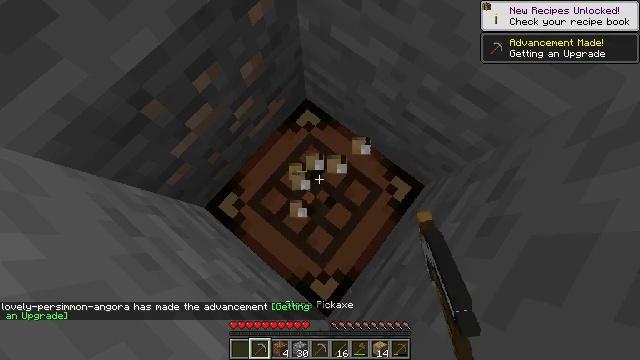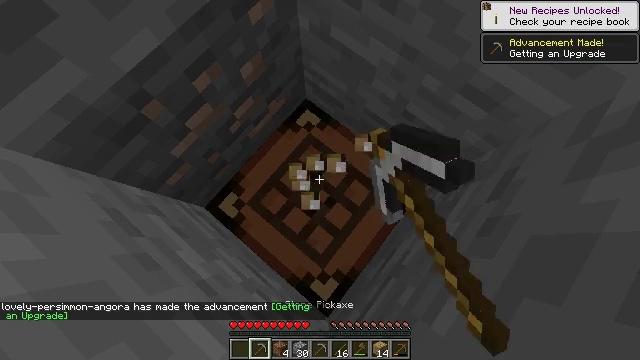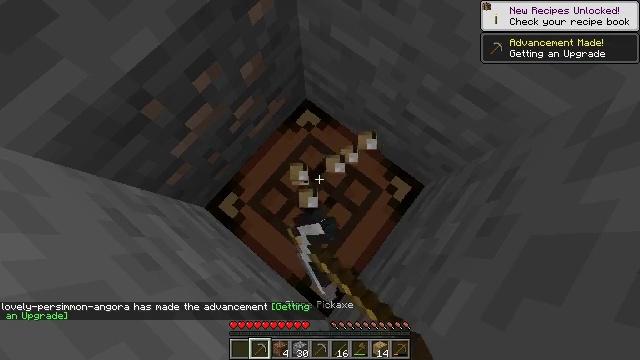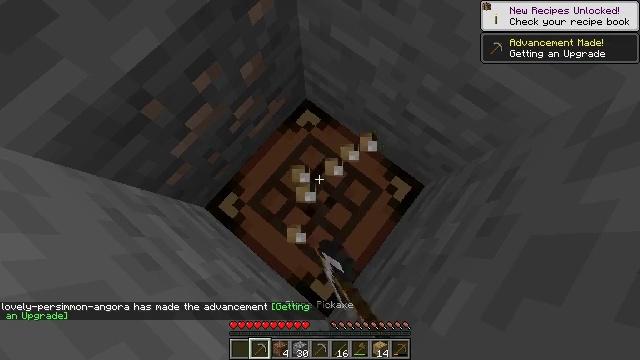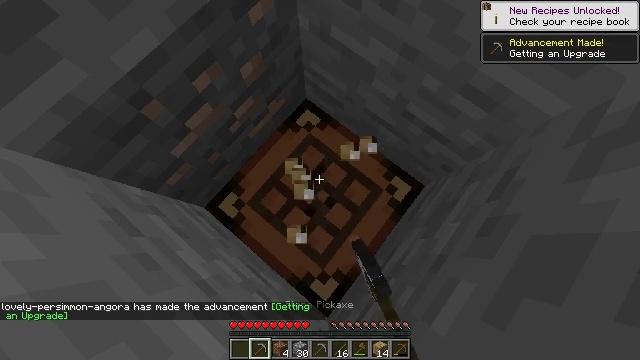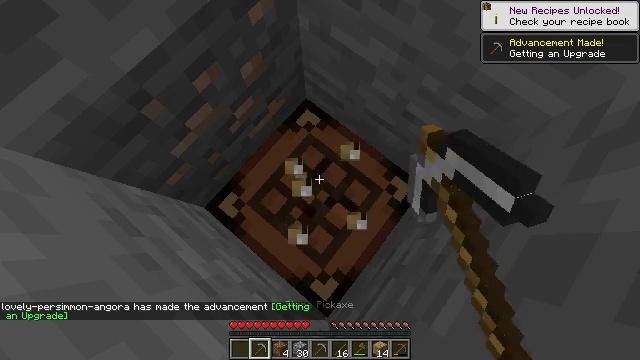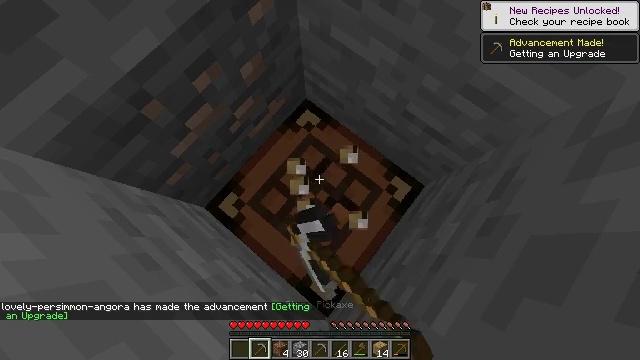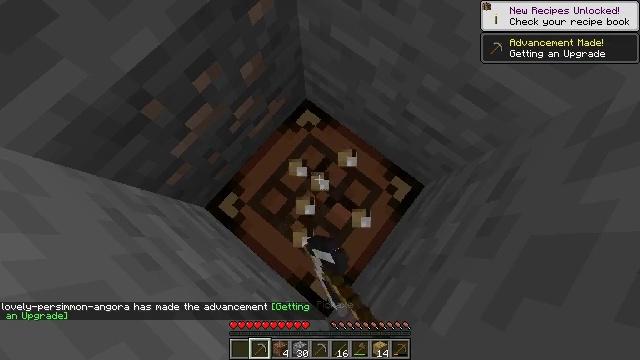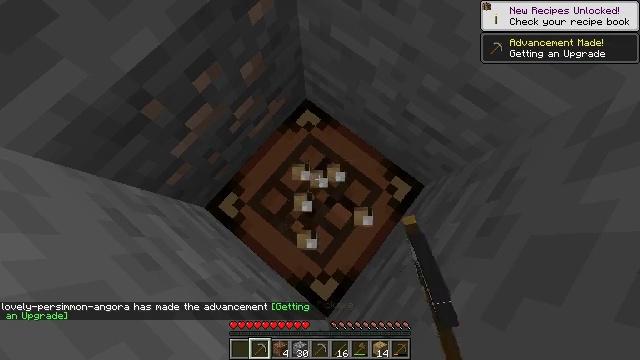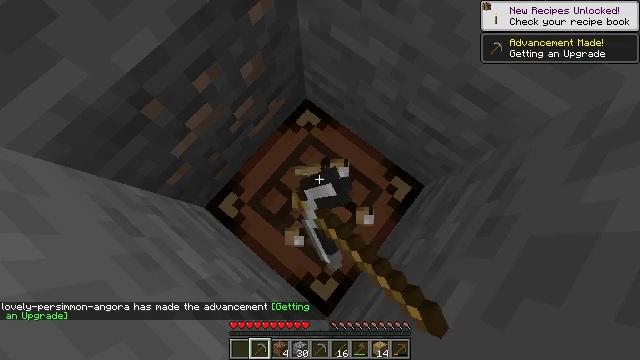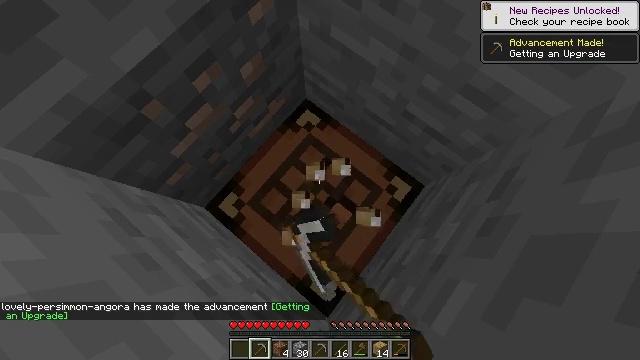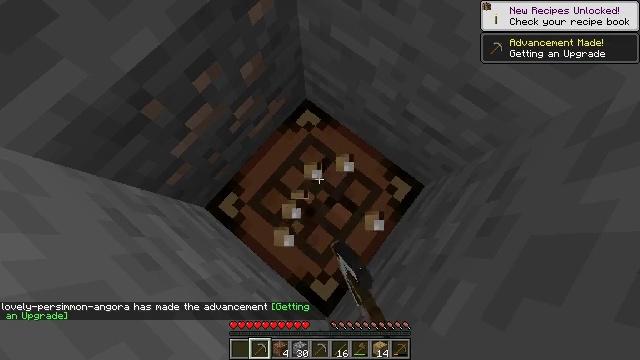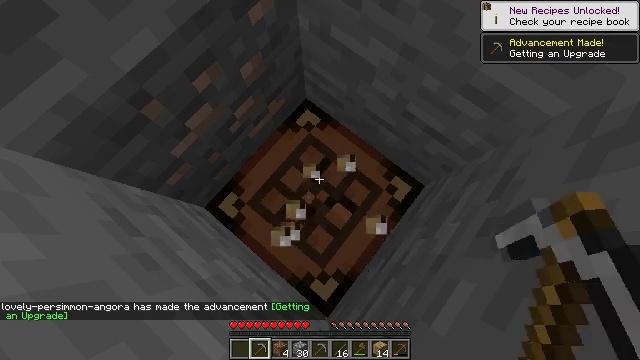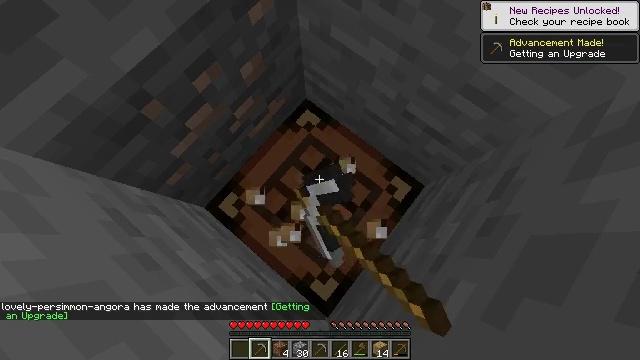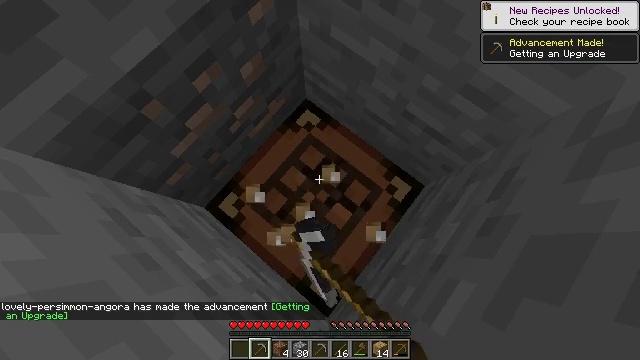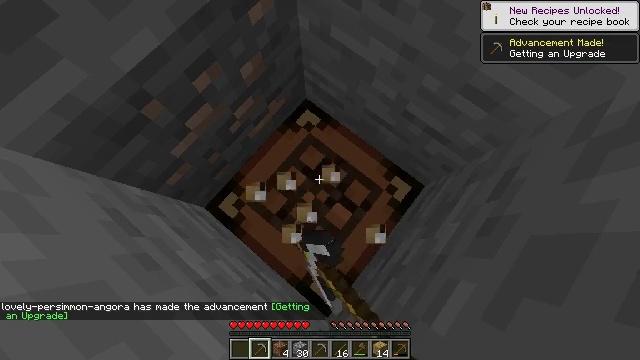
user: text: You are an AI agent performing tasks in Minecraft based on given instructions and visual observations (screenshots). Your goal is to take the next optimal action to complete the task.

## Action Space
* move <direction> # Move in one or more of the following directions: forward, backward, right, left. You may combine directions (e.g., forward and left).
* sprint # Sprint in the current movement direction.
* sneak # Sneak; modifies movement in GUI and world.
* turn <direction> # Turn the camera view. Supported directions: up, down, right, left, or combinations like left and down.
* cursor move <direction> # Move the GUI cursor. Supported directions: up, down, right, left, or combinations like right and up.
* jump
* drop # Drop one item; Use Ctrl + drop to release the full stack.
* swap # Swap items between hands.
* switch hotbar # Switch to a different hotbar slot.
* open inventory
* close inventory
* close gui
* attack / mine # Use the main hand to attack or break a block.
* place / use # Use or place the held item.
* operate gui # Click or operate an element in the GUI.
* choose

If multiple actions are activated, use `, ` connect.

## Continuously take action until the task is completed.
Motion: motion action
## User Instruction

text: Mine block crafting table.
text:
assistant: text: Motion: attack / mine
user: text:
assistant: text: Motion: attack / mine
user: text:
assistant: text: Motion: attack / mine
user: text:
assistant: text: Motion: attack / mine
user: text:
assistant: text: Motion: attack / mine
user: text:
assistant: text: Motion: attack / mine
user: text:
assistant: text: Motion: attack / mine
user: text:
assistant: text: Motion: attack / mine
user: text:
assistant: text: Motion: attack / mine
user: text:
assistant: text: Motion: attack / mine
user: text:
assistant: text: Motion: attack / mine
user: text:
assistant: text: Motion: attack / mine
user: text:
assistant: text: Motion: attack / mine
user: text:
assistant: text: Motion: attack / mine
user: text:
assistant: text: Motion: attack / mine
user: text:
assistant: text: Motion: attack / mine
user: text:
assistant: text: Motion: attack / mine
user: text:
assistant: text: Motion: attack / mine
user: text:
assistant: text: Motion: attack / mine
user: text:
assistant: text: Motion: attack / mine
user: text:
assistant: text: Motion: attack / mine
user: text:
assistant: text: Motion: attack / mine
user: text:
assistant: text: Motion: attack / mine
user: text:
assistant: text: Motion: attack / mine
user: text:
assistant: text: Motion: attack / mine
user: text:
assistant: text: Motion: attack / mine
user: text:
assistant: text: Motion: attack / mine
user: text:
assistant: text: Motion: attack / mine
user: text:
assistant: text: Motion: attack / mine
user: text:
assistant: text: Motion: attack / mine